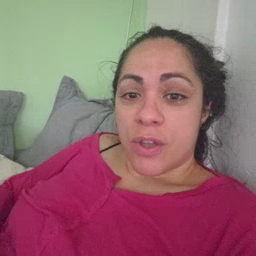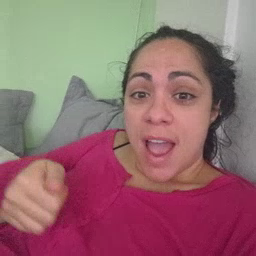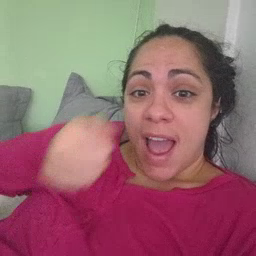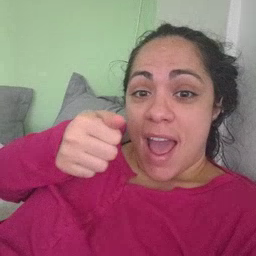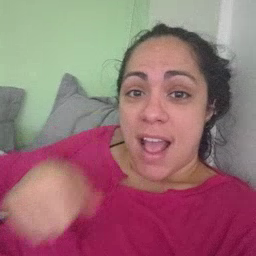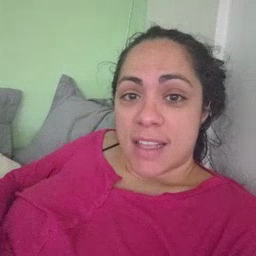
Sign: hide